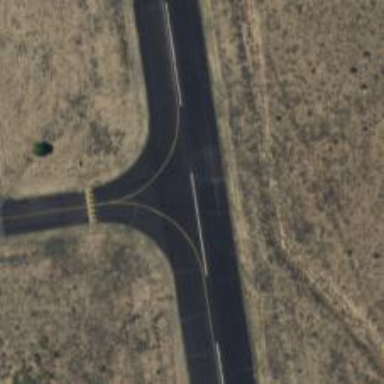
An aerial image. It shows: Asphalt runway at the airport.